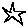
Label: star